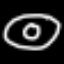
Label: donut